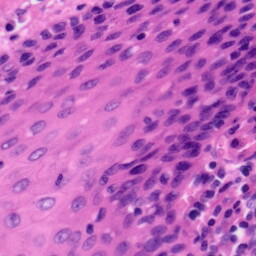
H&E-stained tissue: Tonsil